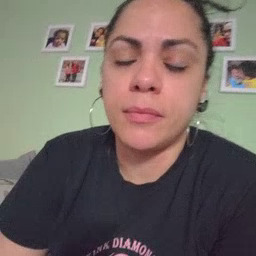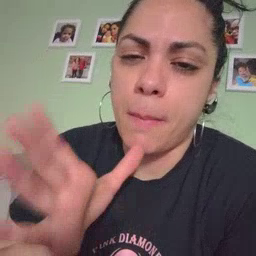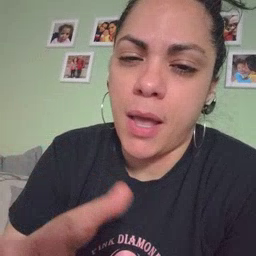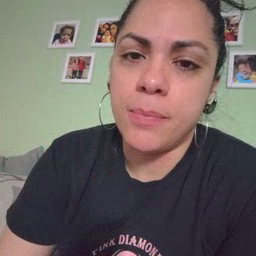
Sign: mom